Interaction volume radius: 10 \u00c5
Interaction volume height: 15 \u00c5
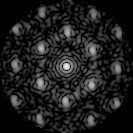
Disorder parameter: 0.4264